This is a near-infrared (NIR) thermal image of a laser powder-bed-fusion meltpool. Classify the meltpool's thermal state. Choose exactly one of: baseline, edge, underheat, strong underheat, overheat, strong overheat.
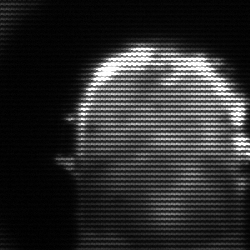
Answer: baseline